Question: Change to CSS transaction : sliding down with Blur effect
i want to change this css animation effect as this image shown below. is it possible throught 'JavaScript' or 'CSS' or using both.
Any body can help to make solve my this problem.
thanks in advance.

How to change these image transction into this gif image type:
'''
body {
background-color: #222;
}
.screen {
background-image: url(https://41.media.tumblr.com/tumblr_lvv2z3bsYG1qz7u7yo1_1280.jpg);
height: 540px;
left: 50%;
overflow: hidden;
position: absolute;
top: 100px;
transform: translate(-50%);
width: 960px;
box-shadow: 0px 0px 40px #111;
}
.screen:hover .pic1 {
-webkit-filter: blur(20px);
filter: blur(20px);
transform: scale(1.1);
opacity: 0;
}
.screen:hover .pic2 {
-webkit-filter: blur(0px);
filter: blur(0px);
transform: scale(1);
opacity: 1;
}
.pic1 {
position: absolute;
z-index: 2;
transition: 0.4s;
transform-origin: 50%, 50%;
}
.pic2 {
-webkit-filter: blur(20px);
filter: blur(20px);
transform: scale(1.1);
opacity: 1;
transition: 0.4s;
}
.button {
text-align: center;
background-color: #aaa;
height: 50px;
width: 250px;
border-radius: 25px;
}
span {
font-size: 20px;
display: inline-block;
margin-top: 15px;
font-family: 'Helvetica';
font-weight: bold;
position: absolute;
}
'''
'''
<div class="screen">
<img class="pic1" src="https://41.media.tumblr.com/tumblr_m0u1feK1tA1r81skpo1_1280.jpg" alt="City" />
<img class="pic2" src="https://41.media.tumblr.com/tumblr_lvv2z3bsYG1qz7u7yo1_1280.jpg" alt="City" />
</div>
'''
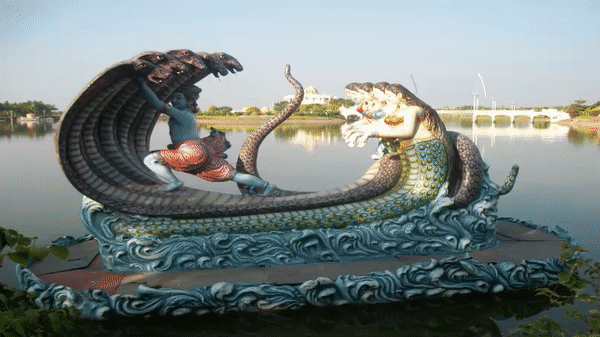
Answer: CSS:
'''
animation: slideWithBlur 2s infinite normal ease-out;
@keyframes slideWithBlur {
0% {
top:500px;
filter: blur(0px);
-webkit-filter: blur(0px);
}
10% {
top:450px;
filter: blur(3px);
-webkit-filter: blur(3px);
}
20% {
top:400px;
filter: blur(6px);
-webkit-filter: blur(6px);
}
30% {
top:350px;
filter: blur(9px);
-webkit-filter: blur(9px);
}
40% {
top:300px;
filter: blur(12px);
-webkit-filter: blur(12px);
}
50% {
top:250px;
filter: blur(15px);
-webkit-filter: blur(15px);
}
60% {
top:200px;
filter: blur(18px);
-webkit-filter: blur(18px);
}
70% {
top:150px;
filter: blur(21px);
-webkit-filter: blur(21px);
}
80% {
top:100px;
filter: blur(24px);
-webkit-filter: blur(24px);
}
90% {
top:50px;
filter: blur(27px);
-webkit-filter: blur(27px);
}
100% {
top: 0px;
filter: blur(30px);
-webkit-filter: blur(30px);
}
}
'''